Field crop: tomato
Growth stage: 1
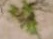
Species: portulaca